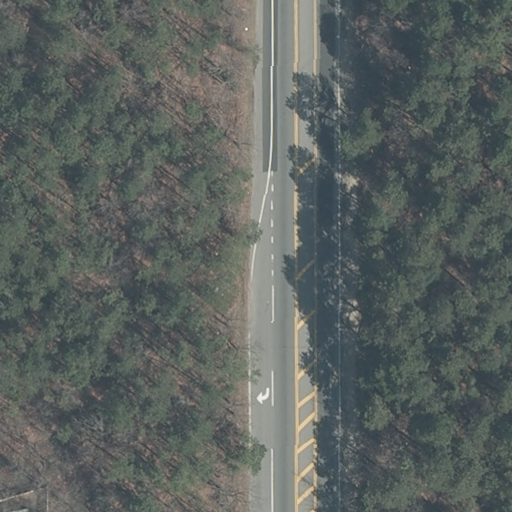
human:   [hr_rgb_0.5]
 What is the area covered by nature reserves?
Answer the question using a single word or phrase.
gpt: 10614m2

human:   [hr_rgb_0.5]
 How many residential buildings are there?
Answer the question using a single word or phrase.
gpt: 0

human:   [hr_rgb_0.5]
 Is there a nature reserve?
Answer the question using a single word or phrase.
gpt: yes

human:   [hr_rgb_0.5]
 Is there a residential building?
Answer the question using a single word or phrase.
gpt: no

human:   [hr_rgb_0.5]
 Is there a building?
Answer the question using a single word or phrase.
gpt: yes

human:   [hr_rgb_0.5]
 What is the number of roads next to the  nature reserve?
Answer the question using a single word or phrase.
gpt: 1

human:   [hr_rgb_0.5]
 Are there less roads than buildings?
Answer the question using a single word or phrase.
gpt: no

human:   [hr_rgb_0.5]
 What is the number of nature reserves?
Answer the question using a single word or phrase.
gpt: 1

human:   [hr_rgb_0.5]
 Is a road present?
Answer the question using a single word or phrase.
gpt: yes

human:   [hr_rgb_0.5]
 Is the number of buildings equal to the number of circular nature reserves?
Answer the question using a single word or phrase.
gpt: no

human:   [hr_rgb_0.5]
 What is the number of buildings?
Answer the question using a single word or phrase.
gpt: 1

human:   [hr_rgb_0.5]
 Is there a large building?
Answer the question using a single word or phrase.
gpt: no

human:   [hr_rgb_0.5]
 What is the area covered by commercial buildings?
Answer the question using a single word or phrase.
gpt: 0m2

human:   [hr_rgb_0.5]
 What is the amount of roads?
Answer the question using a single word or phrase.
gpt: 1

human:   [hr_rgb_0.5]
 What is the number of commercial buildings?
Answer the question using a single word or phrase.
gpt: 0

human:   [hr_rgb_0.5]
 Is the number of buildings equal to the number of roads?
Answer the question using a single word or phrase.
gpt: yes

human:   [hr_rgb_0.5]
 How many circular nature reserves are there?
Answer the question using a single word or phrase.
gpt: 0

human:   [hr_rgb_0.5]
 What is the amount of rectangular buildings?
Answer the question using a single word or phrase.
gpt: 1

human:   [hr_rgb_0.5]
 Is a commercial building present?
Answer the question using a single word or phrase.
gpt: no

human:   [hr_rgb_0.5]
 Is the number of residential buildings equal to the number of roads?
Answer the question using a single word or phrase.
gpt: no

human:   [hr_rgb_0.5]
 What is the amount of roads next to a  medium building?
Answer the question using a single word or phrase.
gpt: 0

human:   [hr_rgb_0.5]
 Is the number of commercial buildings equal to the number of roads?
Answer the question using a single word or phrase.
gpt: no

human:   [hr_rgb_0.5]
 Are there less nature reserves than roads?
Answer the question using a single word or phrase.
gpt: no

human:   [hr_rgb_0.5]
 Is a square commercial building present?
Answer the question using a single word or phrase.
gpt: no

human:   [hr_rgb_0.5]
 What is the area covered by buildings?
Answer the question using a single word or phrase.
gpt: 0m2

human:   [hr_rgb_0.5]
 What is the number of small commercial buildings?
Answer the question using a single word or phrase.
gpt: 0

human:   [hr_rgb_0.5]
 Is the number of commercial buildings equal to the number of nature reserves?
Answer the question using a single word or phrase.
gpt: no

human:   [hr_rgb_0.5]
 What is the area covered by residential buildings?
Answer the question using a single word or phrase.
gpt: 0m2

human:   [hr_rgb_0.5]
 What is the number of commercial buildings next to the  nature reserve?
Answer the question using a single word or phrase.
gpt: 0

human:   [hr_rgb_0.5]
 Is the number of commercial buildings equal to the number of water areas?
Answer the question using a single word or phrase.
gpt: yes

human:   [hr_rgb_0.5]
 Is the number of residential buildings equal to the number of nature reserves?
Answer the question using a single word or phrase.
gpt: no

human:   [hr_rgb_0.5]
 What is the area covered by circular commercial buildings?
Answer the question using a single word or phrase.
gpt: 0m2

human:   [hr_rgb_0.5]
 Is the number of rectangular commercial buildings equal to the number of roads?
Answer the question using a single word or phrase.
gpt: no

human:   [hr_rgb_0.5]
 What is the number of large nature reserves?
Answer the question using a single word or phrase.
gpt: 1

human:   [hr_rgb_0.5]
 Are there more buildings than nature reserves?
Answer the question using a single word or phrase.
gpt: no

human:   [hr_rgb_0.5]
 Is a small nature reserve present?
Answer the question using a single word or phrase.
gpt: no

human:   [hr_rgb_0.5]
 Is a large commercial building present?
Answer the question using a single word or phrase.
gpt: no

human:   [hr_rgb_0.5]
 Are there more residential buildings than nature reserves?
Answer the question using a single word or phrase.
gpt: no

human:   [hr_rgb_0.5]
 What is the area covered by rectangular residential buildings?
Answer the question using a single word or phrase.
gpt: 0m2

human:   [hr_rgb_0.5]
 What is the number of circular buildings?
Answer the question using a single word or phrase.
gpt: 0

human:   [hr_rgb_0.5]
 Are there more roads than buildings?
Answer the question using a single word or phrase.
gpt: no

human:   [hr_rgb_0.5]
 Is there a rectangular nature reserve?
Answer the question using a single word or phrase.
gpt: yes

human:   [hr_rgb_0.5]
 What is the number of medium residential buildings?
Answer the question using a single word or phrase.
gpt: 0

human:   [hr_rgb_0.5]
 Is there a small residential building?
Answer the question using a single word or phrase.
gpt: no

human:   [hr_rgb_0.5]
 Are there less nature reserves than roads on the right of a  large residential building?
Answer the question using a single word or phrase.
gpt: no

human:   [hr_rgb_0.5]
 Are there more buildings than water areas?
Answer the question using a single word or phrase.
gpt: yes

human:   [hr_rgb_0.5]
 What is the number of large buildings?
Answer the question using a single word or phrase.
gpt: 0

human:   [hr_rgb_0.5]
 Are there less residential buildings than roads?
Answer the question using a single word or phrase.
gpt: yes

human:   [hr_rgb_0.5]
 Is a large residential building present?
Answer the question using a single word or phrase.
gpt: no

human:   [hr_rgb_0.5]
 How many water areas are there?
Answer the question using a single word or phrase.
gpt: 0

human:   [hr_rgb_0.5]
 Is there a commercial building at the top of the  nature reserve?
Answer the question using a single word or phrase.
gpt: no

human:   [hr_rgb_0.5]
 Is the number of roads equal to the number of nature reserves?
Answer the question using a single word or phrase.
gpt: yes

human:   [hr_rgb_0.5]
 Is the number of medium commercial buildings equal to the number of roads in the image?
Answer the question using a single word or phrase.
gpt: no

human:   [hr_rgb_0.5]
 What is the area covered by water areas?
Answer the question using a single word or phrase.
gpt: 0m2

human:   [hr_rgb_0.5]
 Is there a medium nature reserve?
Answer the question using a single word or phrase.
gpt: no

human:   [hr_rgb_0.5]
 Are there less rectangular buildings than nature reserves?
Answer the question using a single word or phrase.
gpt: no

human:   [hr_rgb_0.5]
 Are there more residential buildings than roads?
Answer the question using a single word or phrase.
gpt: no

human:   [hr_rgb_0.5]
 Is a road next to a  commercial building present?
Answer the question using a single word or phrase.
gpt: no

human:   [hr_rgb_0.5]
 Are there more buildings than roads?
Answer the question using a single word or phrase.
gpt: no

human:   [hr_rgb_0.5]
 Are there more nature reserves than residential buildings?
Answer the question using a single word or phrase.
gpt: yes

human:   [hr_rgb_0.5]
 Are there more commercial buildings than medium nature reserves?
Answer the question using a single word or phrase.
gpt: no

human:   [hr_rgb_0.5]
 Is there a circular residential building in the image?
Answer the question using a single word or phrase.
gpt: no

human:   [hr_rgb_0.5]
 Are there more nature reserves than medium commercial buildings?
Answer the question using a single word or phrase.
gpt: yes

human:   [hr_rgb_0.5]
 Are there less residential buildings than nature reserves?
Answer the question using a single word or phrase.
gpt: yes